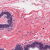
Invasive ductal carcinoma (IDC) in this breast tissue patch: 0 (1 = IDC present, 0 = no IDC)